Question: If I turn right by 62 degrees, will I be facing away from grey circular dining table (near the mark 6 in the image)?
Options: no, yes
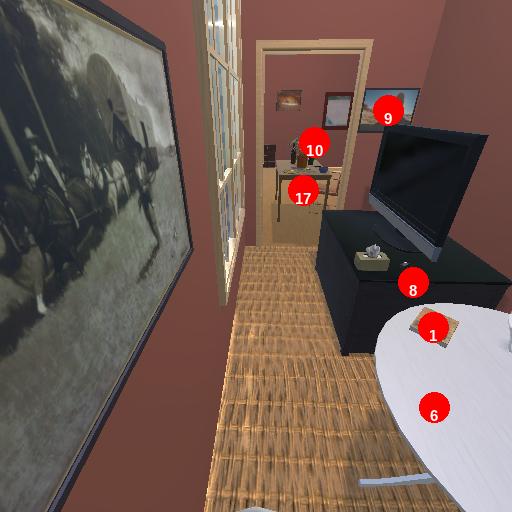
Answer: no